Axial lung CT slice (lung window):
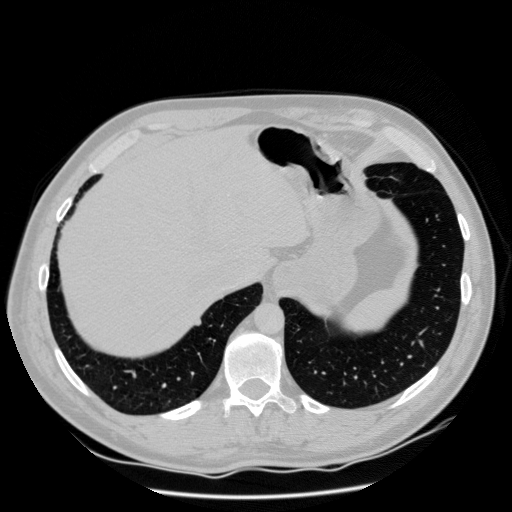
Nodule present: no